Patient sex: F
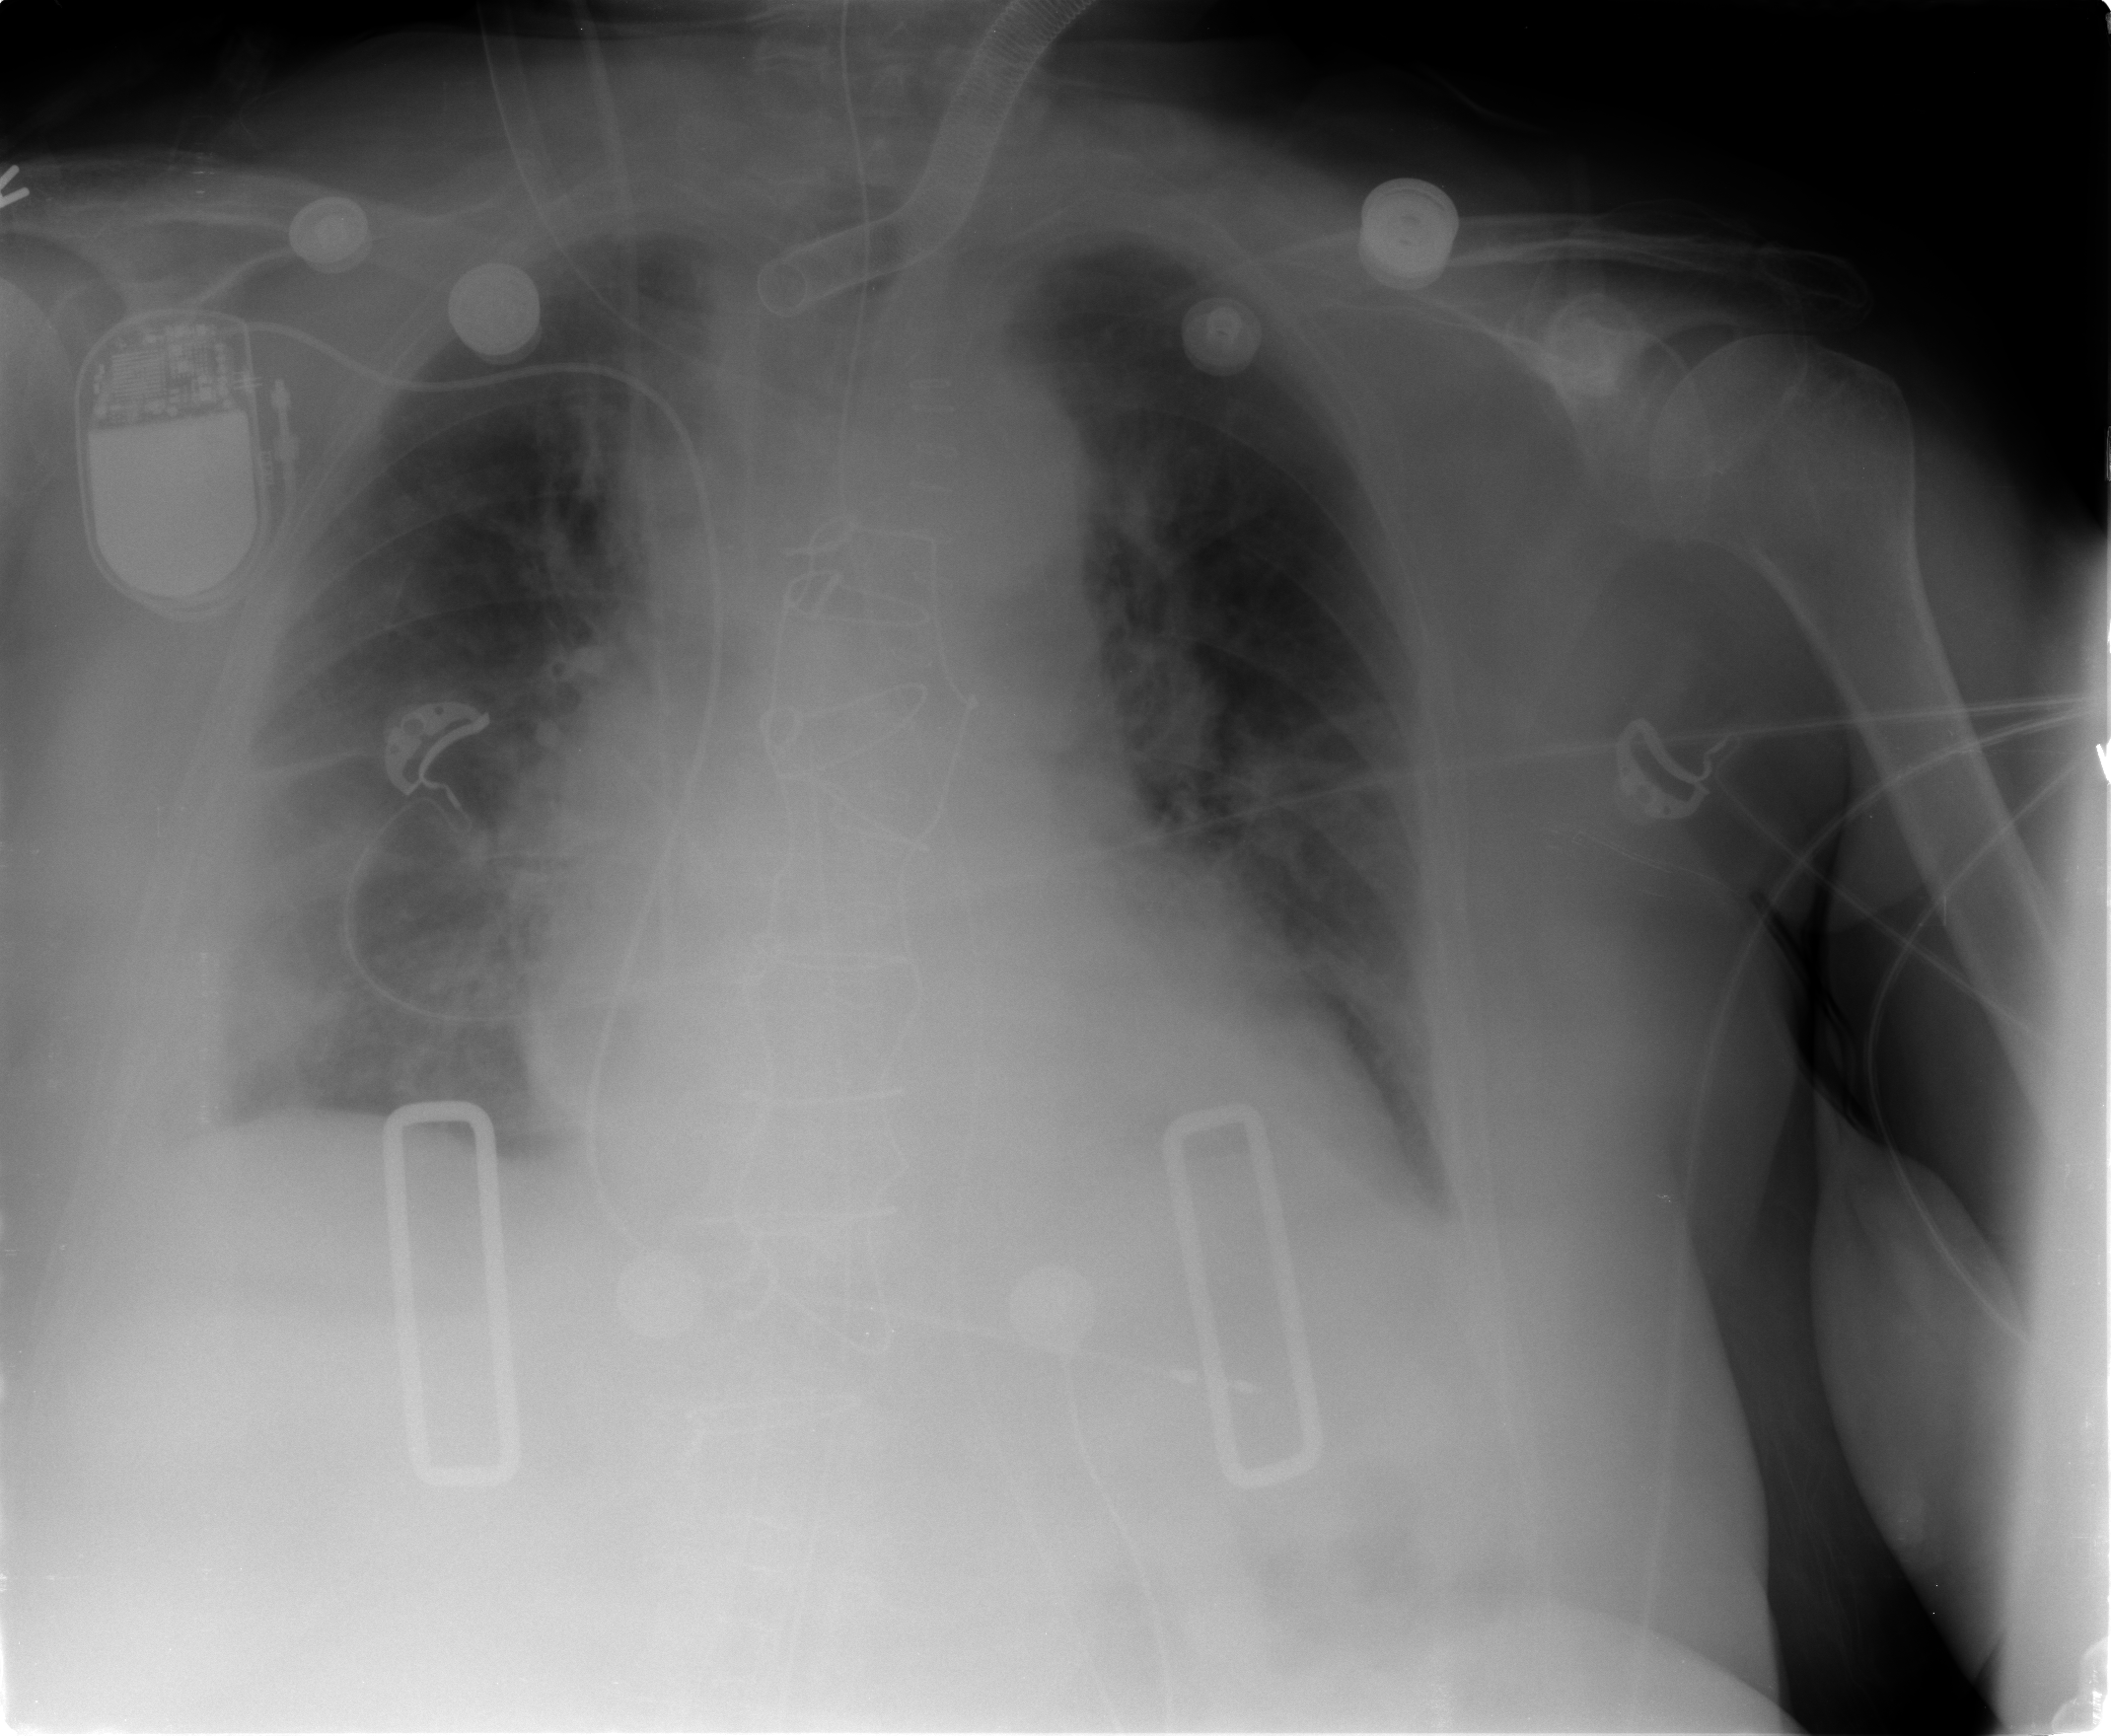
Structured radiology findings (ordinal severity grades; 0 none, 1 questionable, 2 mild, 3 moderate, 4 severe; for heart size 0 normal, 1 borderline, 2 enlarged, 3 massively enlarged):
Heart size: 2
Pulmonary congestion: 2
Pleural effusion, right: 1
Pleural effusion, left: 1
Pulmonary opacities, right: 1
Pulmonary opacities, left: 2
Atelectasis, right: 2
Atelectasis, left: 2